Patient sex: F
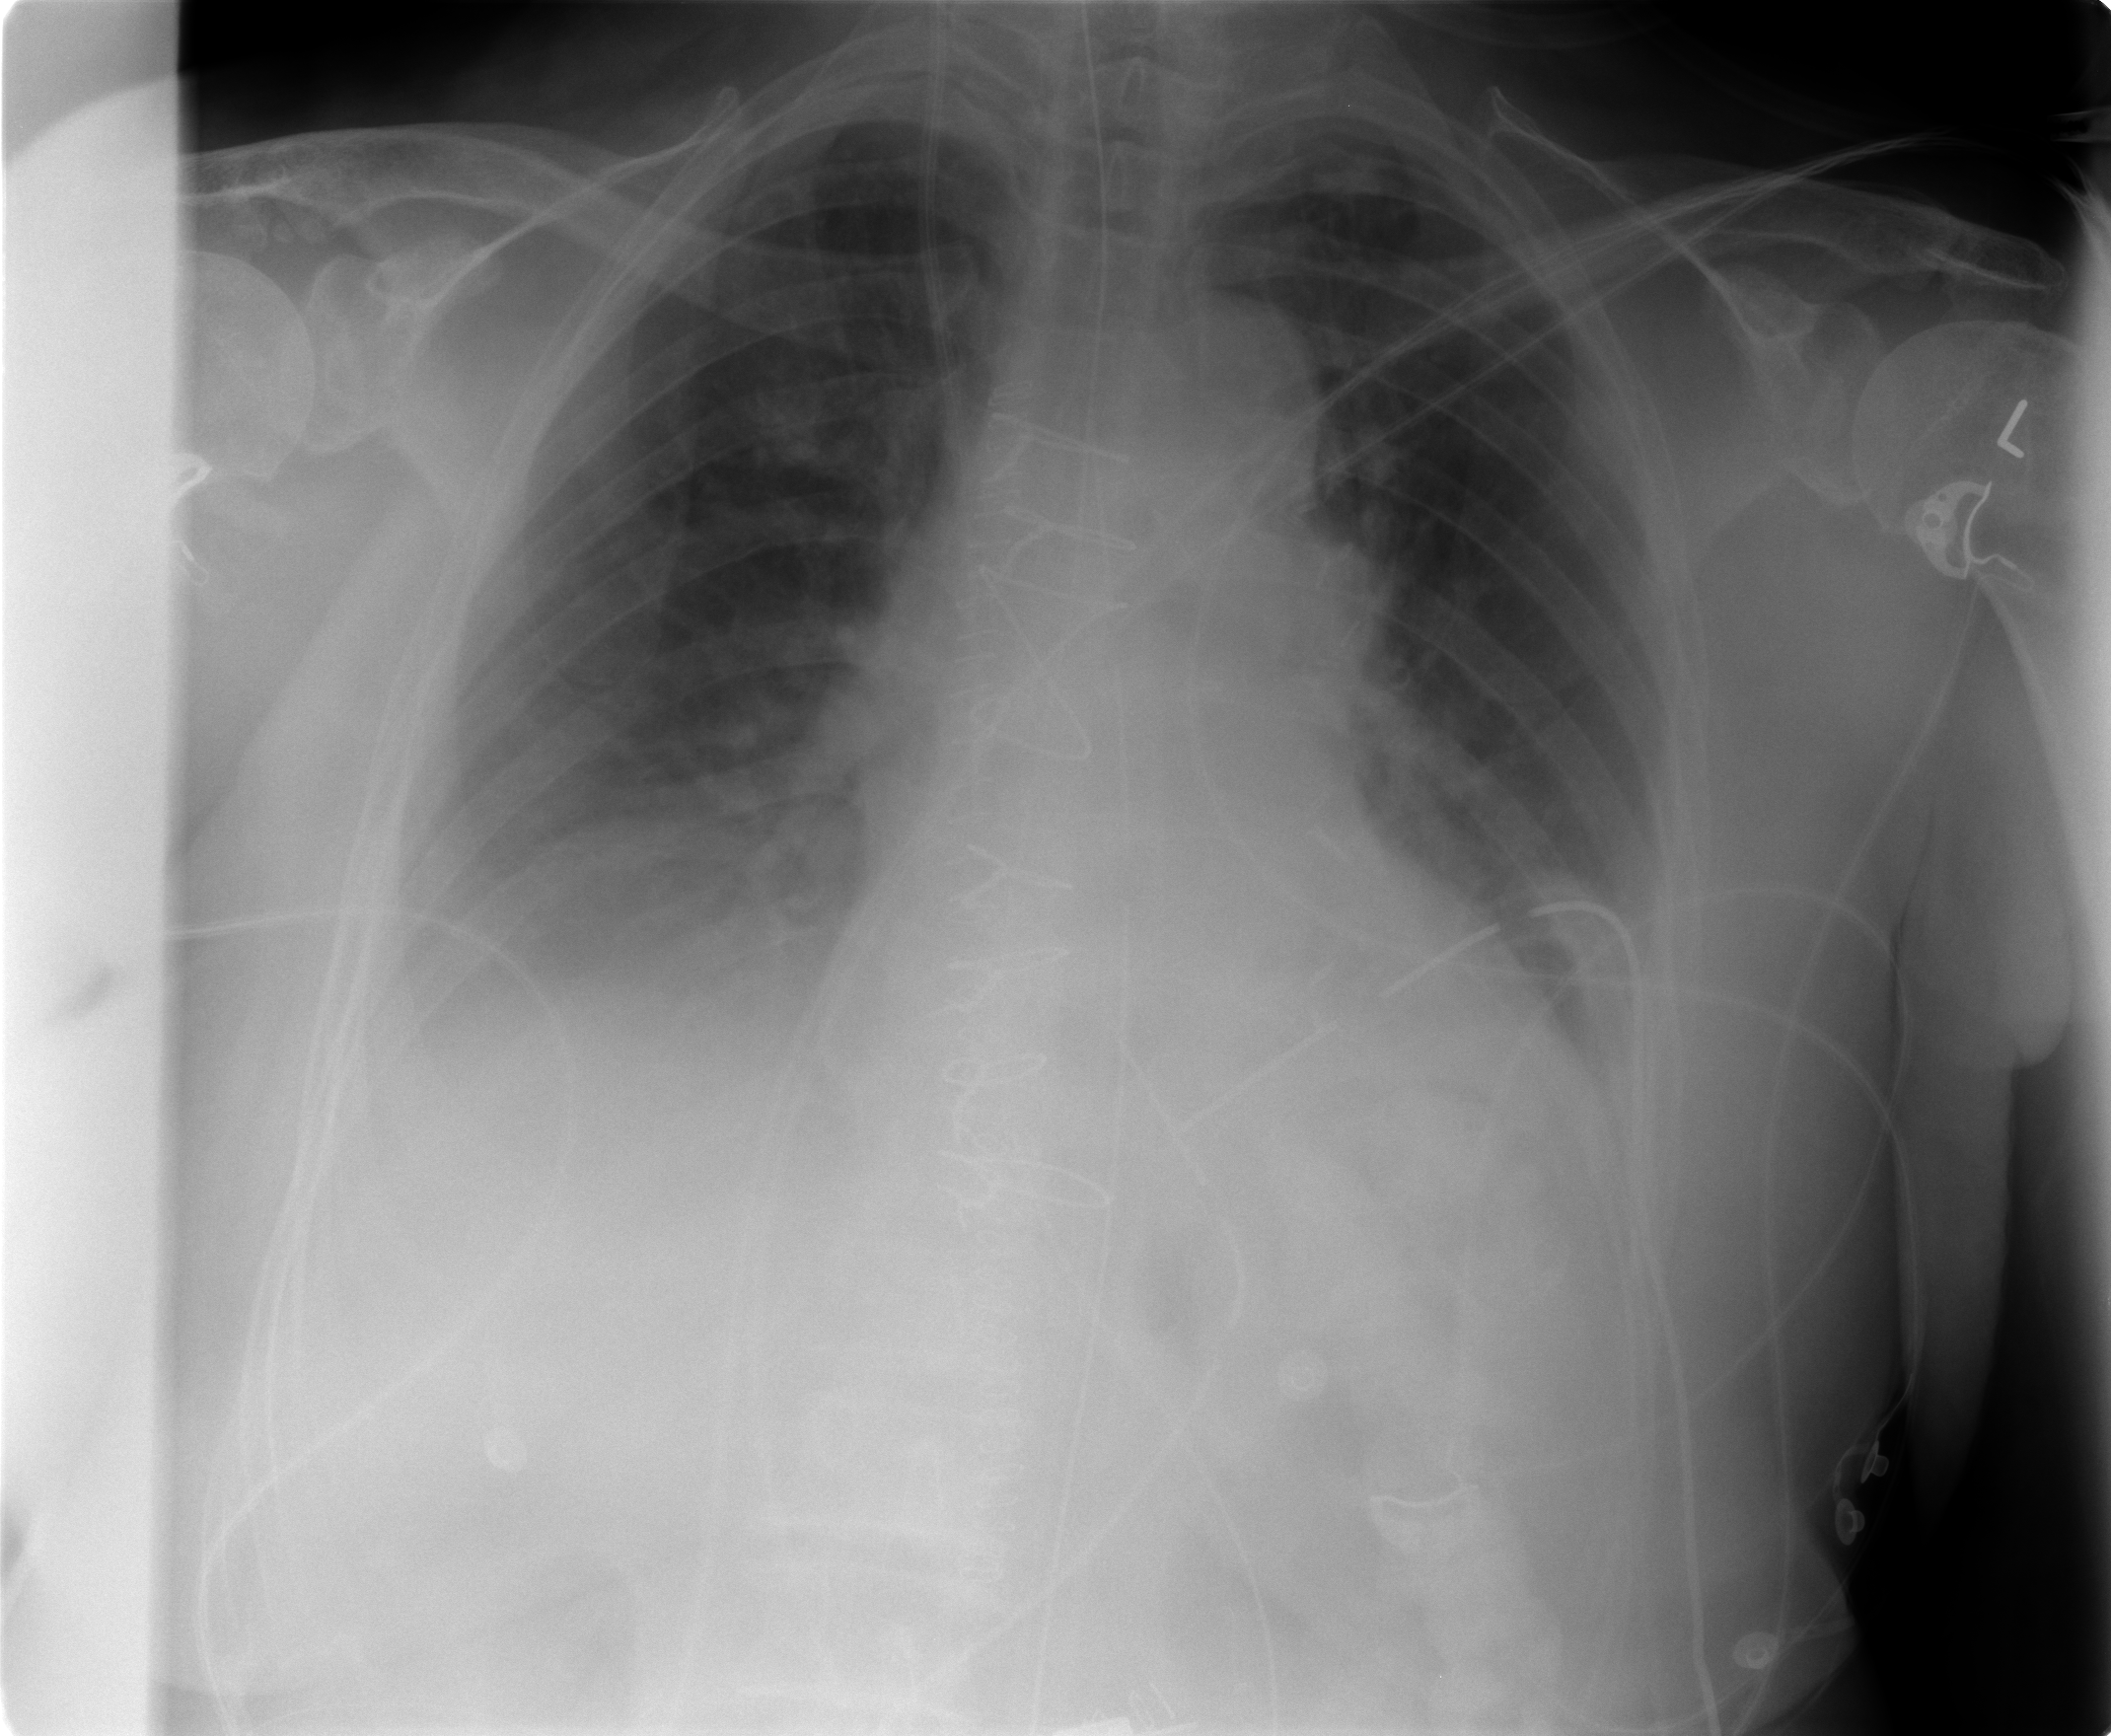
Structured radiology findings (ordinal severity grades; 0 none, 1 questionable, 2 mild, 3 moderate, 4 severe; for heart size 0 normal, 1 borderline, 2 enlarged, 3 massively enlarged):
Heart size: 0
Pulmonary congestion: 0
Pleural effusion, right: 2
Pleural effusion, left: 2
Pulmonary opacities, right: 0
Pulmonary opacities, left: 0
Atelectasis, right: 2
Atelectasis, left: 2